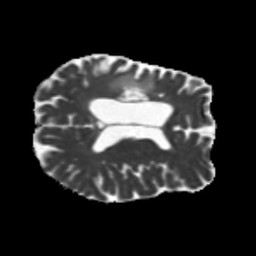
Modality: MD
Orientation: axial
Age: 58
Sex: male
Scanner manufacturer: siemens
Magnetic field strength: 3 T
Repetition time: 5.25 s
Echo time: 0.08 s